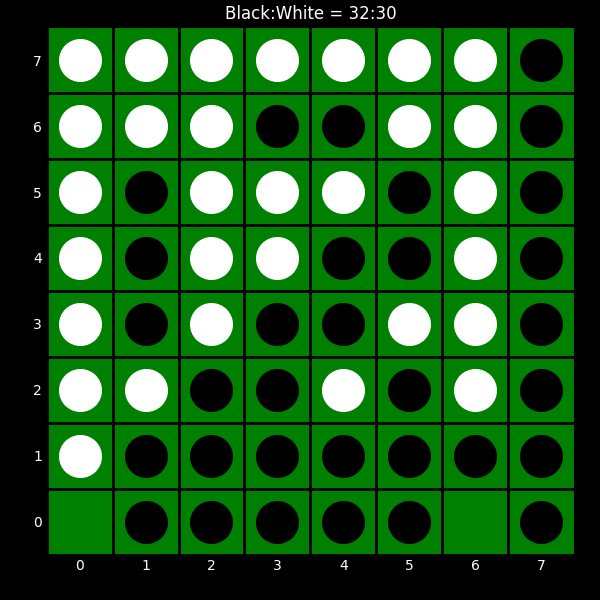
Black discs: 32
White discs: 30